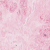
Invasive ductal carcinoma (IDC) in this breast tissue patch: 0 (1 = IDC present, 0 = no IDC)